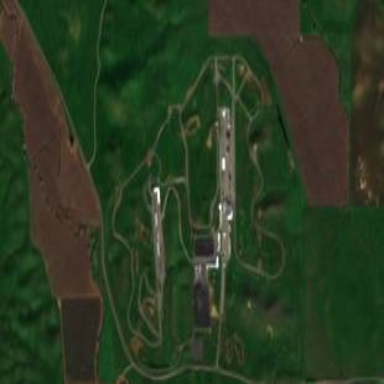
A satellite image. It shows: Raceway for motor sports.